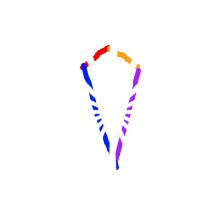
Shape: kite